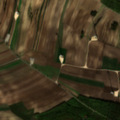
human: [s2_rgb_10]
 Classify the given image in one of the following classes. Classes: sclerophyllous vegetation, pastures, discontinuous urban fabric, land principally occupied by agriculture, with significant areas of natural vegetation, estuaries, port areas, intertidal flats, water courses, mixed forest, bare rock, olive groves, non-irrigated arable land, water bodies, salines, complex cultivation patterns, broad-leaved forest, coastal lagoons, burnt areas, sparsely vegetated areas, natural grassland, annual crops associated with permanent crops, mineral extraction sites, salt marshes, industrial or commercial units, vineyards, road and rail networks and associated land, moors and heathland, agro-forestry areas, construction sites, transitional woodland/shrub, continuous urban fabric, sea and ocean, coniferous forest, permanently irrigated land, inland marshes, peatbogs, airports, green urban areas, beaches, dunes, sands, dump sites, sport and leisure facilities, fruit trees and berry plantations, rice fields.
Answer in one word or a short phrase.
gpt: non-irrigated arable land, vineyards, land principally occupied by agriculture, with significant areas of natural vegetation, broad-leaved forest, mixed forest